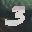
Label: 3